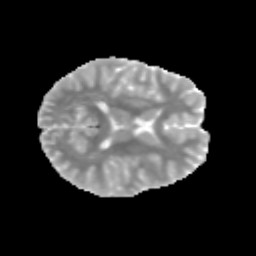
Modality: MD
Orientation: axial
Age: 10
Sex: female
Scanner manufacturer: siemens
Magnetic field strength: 3 T
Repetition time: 3.8 s
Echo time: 0.07 s